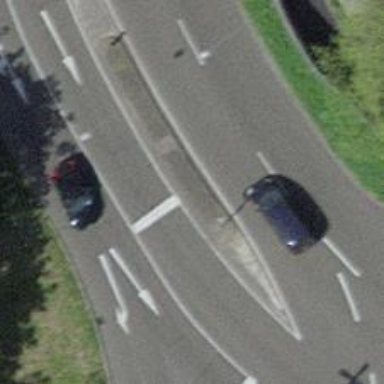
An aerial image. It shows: Road with traffic signals.